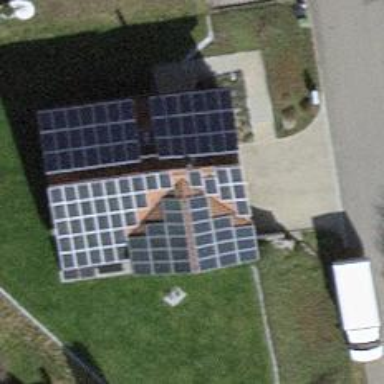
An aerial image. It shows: Solar power generator using photovoltaic method with solar photovoltaic panel types.